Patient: sex F, age 66
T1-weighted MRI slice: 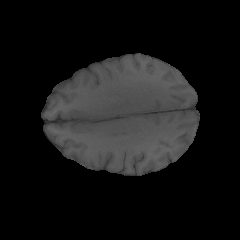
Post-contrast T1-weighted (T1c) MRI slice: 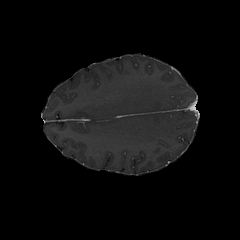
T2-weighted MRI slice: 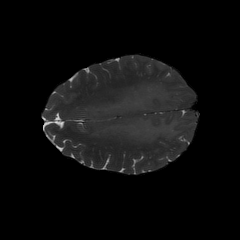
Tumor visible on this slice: yes
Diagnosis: Astrocytoma, IDH-wildtype
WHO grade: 2